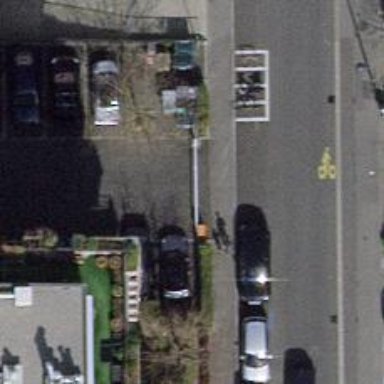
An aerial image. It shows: Lift gate barrier.